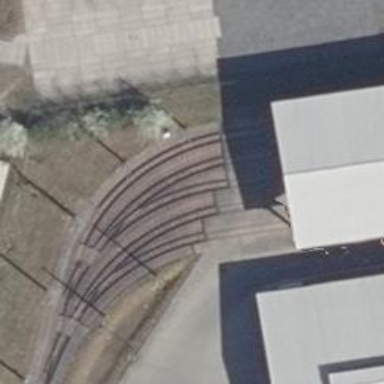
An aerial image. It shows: Tram railway.